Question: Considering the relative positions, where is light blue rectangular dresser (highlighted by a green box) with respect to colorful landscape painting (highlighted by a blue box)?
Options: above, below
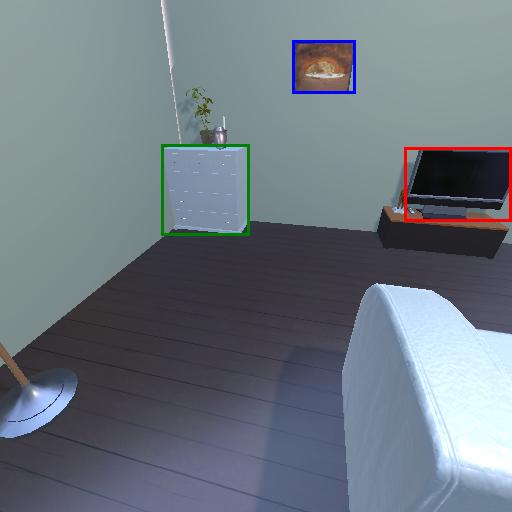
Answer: above